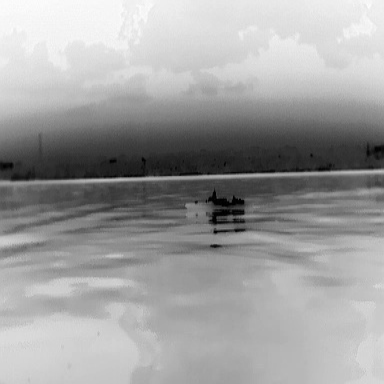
There is a warship in the infrared image.